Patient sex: F
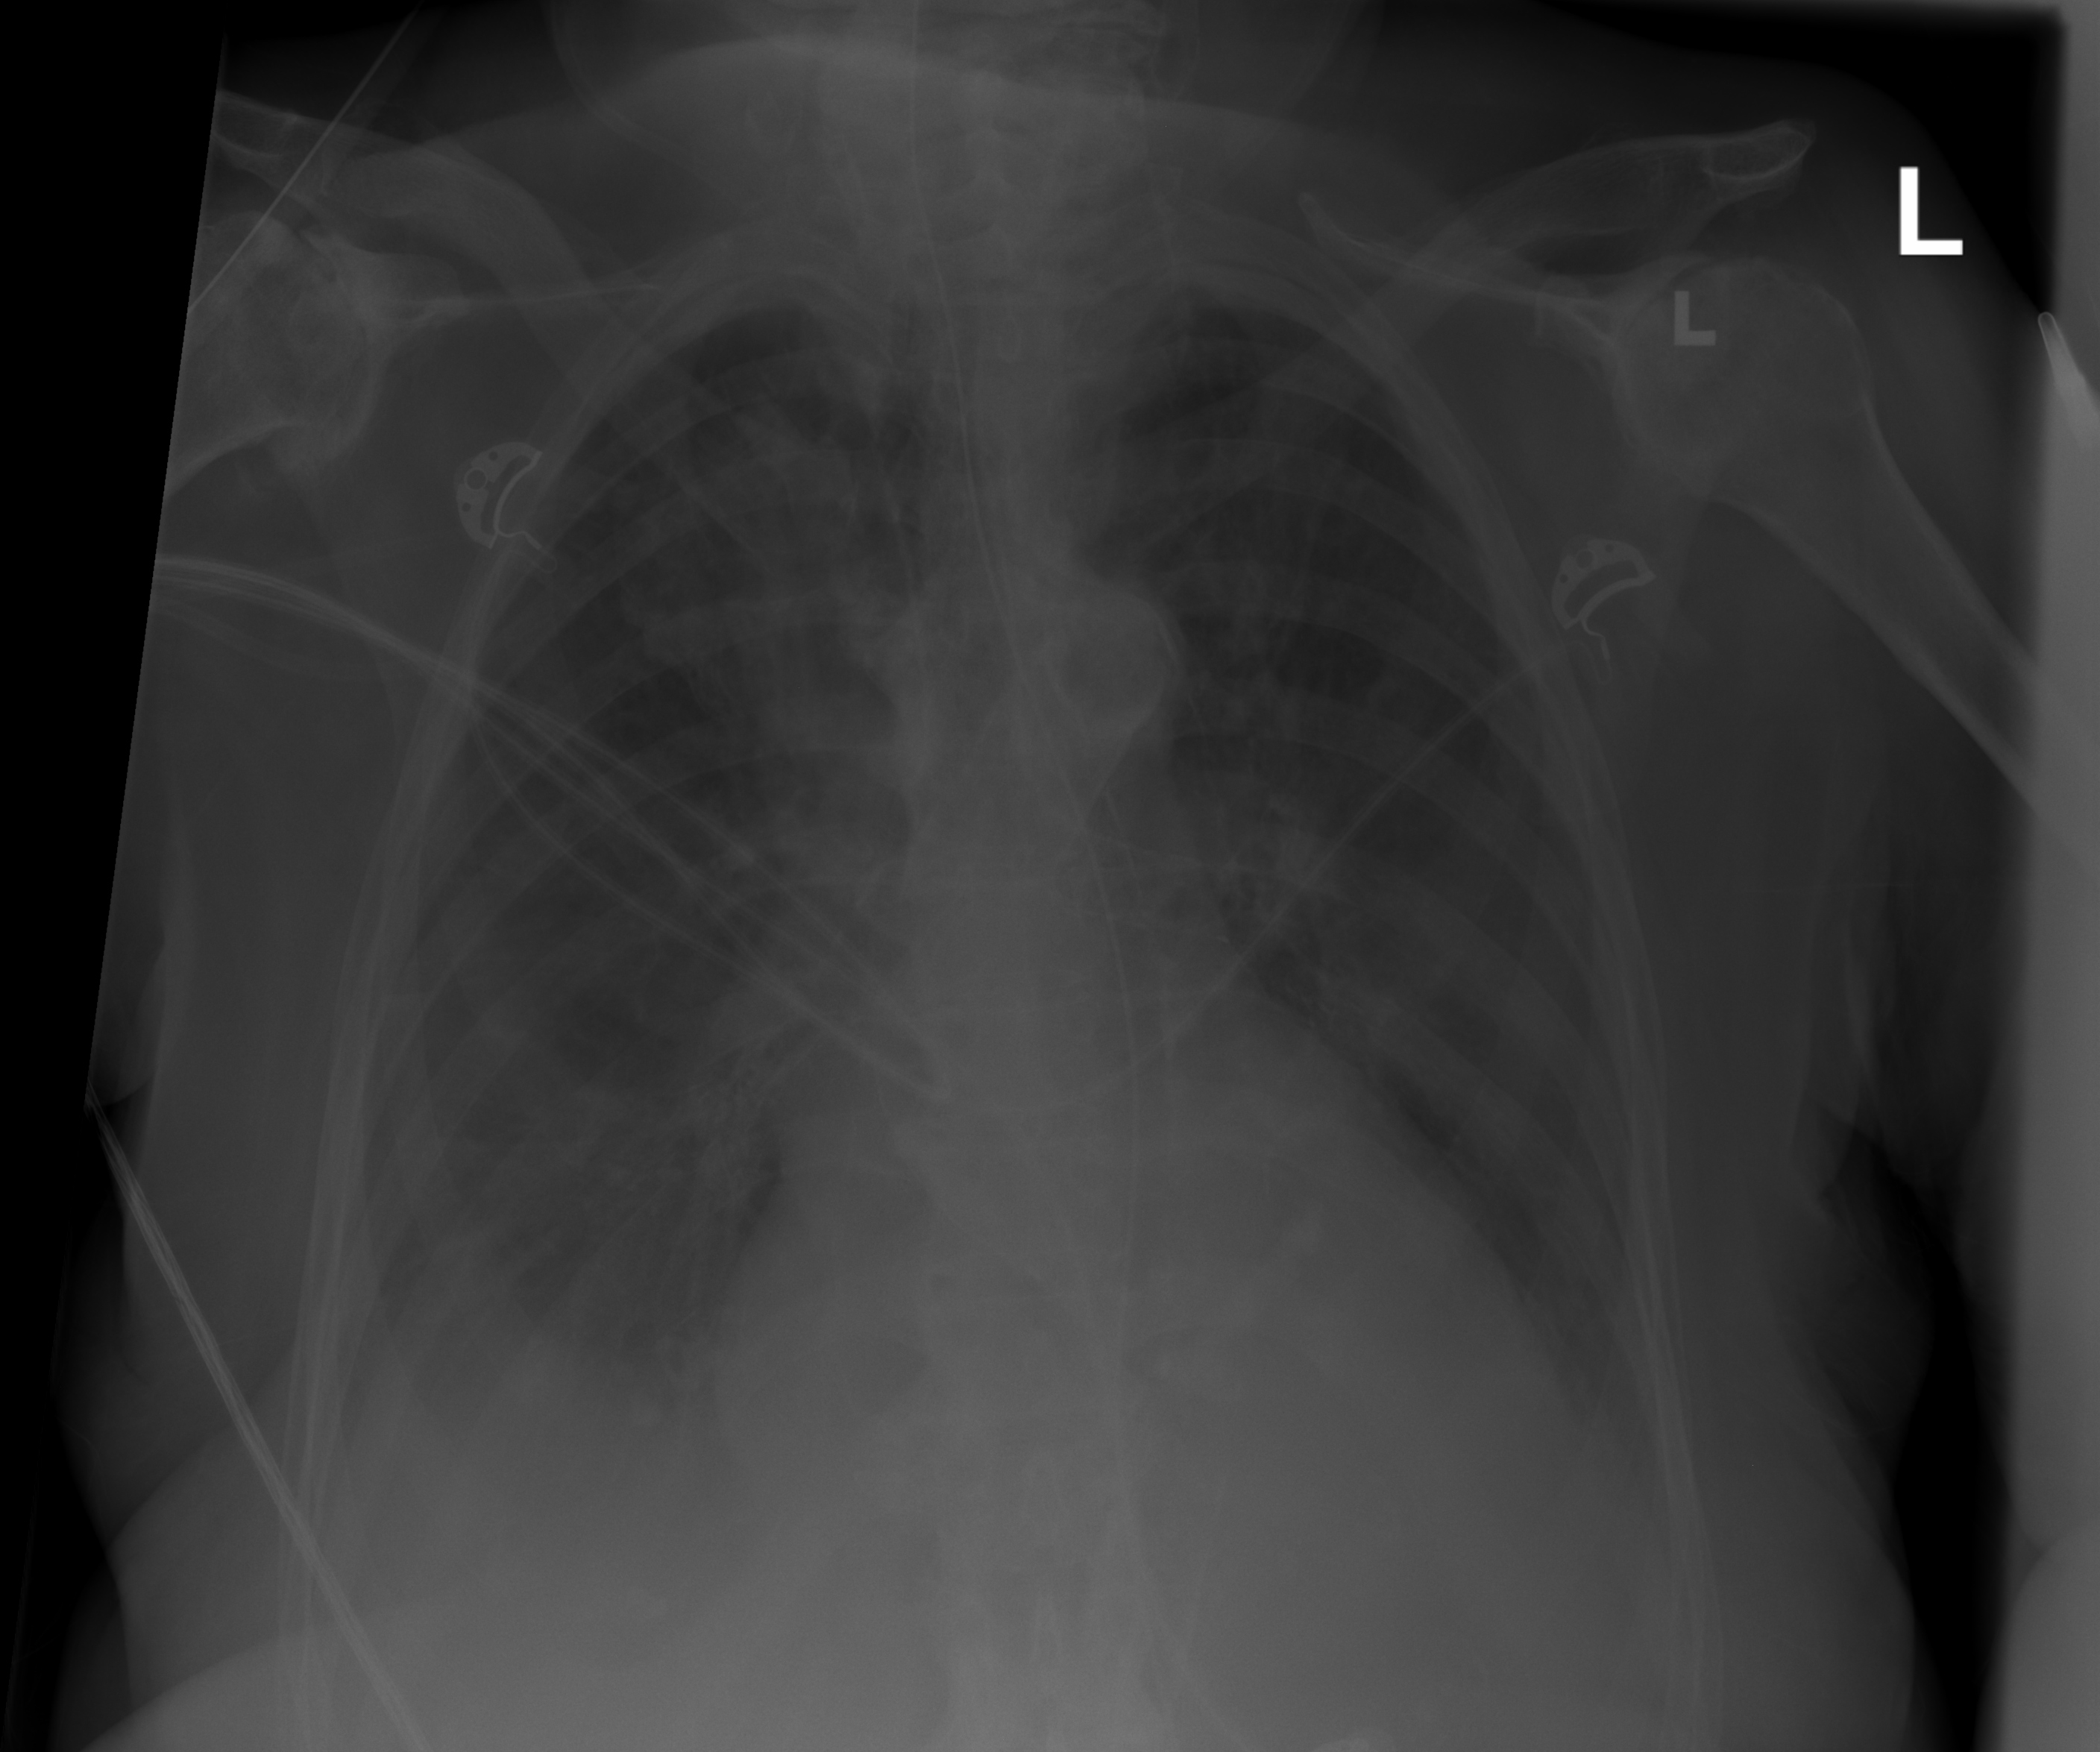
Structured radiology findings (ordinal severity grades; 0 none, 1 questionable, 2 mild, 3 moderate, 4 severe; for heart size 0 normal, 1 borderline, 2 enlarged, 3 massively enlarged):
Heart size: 2
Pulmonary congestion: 1
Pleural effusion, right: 2
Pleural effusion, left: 2
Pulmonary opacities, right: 1
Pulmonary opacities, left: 0
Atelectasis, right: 2
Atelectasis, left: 2